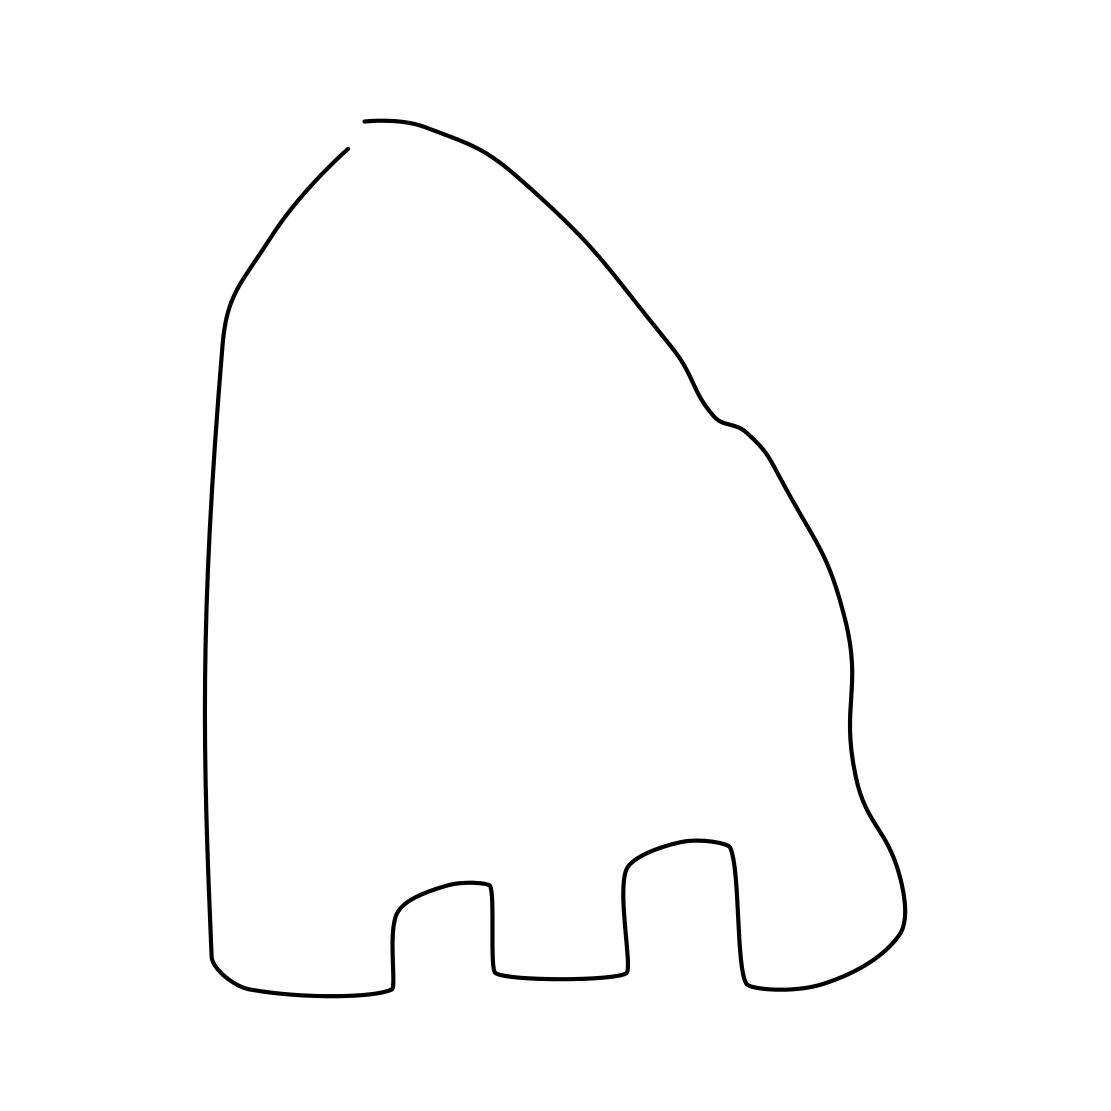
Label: nose